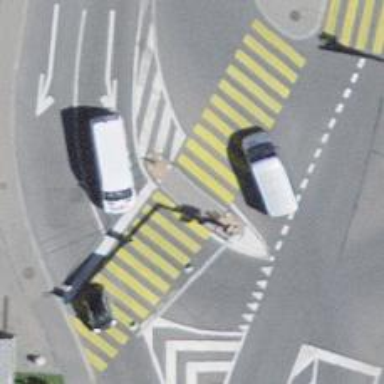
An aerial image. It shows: Road crossing with traffic signals and island.